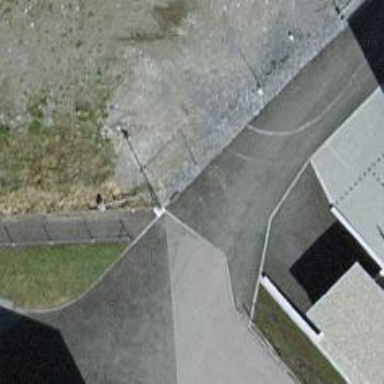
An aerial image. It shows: Paved footway.